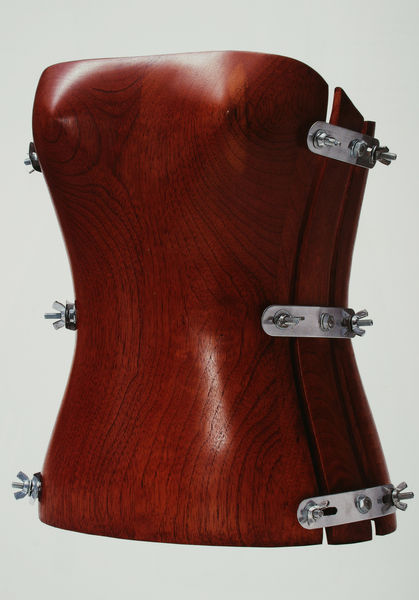
Titel: Korsett
Künstler: Hussein Chalayan
Standort: Kyoto (Japan)
Institution: Kyoto Costume Institute
Schlagwörter: körper, braun, brust, frau, holz, mode, silber, mutter, zwei, mieder, modern, metall, plastik, poliert, foto, eisen, torso, rüstung, kasten, maserung, korsett, verschluß, objekt, beschläge, schrauben, moderne kunst, korsette, korset, flügelschraube, gewinde, flügelschrauben, muttern, schneiderbüste, vergrößern